Interaction volume radius: 5 \u00c5
Interaction volume height: 10 \u00c5
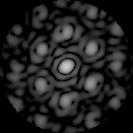
Disorder parameter: 0.4583